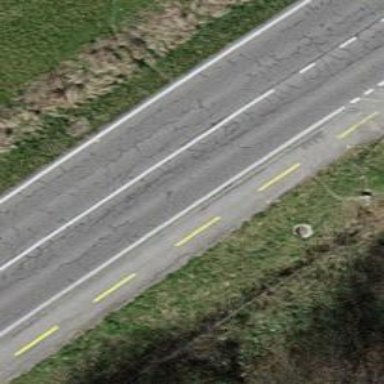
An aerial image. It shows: Primary highway with asphalt surface. There is cycle track on the right.